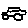
Label: car